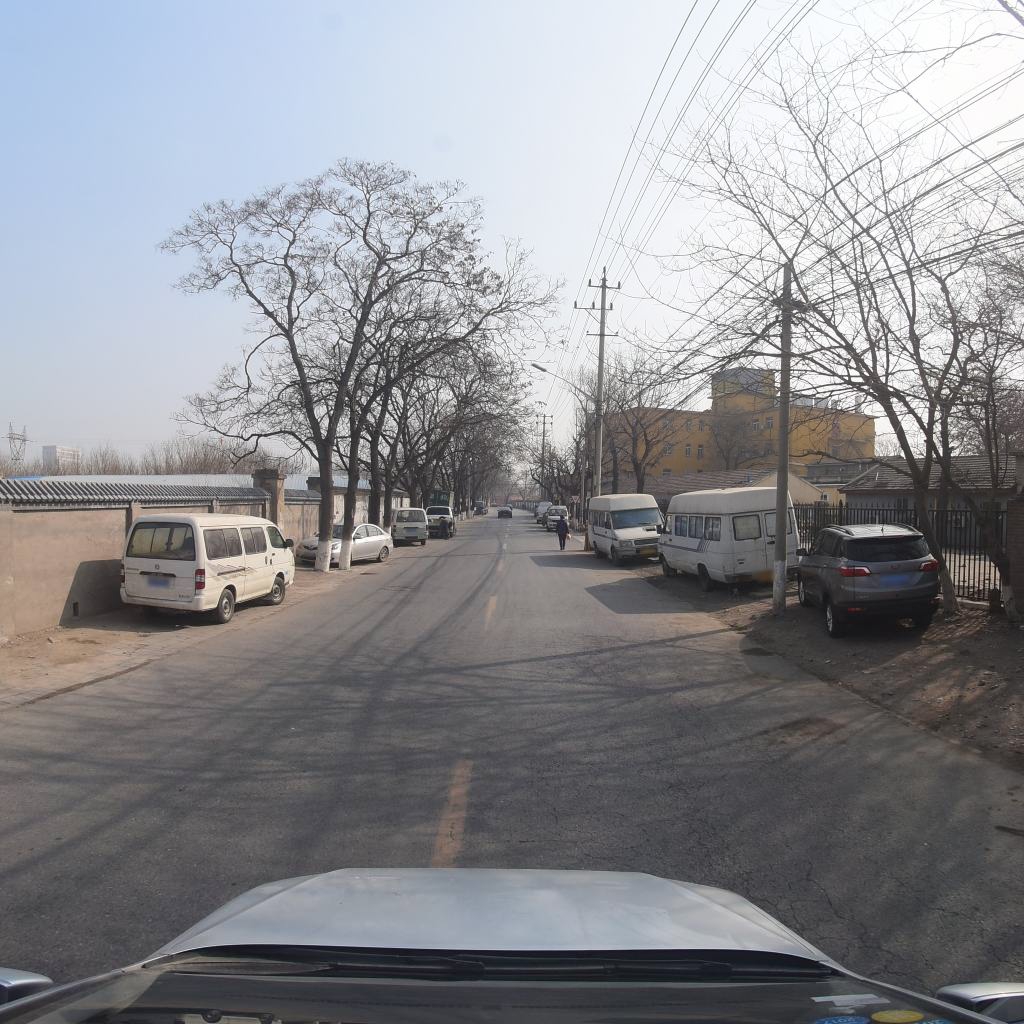
Region: Fengtai
Road damage annotations: alligator crack